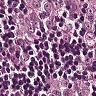
Metastatic tissue present: yes